Interaction volume radius: 5 \u00c5
Interaction volume height: 20 \u00c5
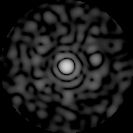
Disorder parameter: 0.8041